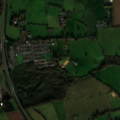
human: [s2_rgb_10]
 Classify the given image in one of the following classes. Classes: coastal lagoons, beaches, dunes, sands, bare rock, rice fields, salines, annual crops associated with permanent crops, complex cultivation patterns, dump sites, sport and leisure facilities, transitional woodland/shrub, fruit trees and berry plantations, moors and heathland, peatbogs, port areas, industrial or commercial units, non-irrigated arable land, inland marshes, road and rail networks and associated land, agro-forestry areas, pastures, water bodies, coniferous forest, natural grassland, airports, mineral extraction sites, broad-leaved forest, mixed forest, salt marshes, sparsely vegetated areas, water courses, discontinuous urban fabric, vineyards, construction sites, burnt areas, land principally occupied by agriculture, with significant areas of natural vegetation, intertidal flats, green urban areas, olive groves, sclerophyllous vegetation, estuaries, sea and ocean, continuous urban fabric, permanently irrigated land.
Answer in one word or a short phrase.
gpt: discontinuous urban fabric, non-irrigated arable land, pastures, land principally occupied by agriculture, with significant areas of natural vegetation, broad-leaved forest